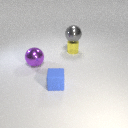
large gray metal sphere above small yellow metal cylinder